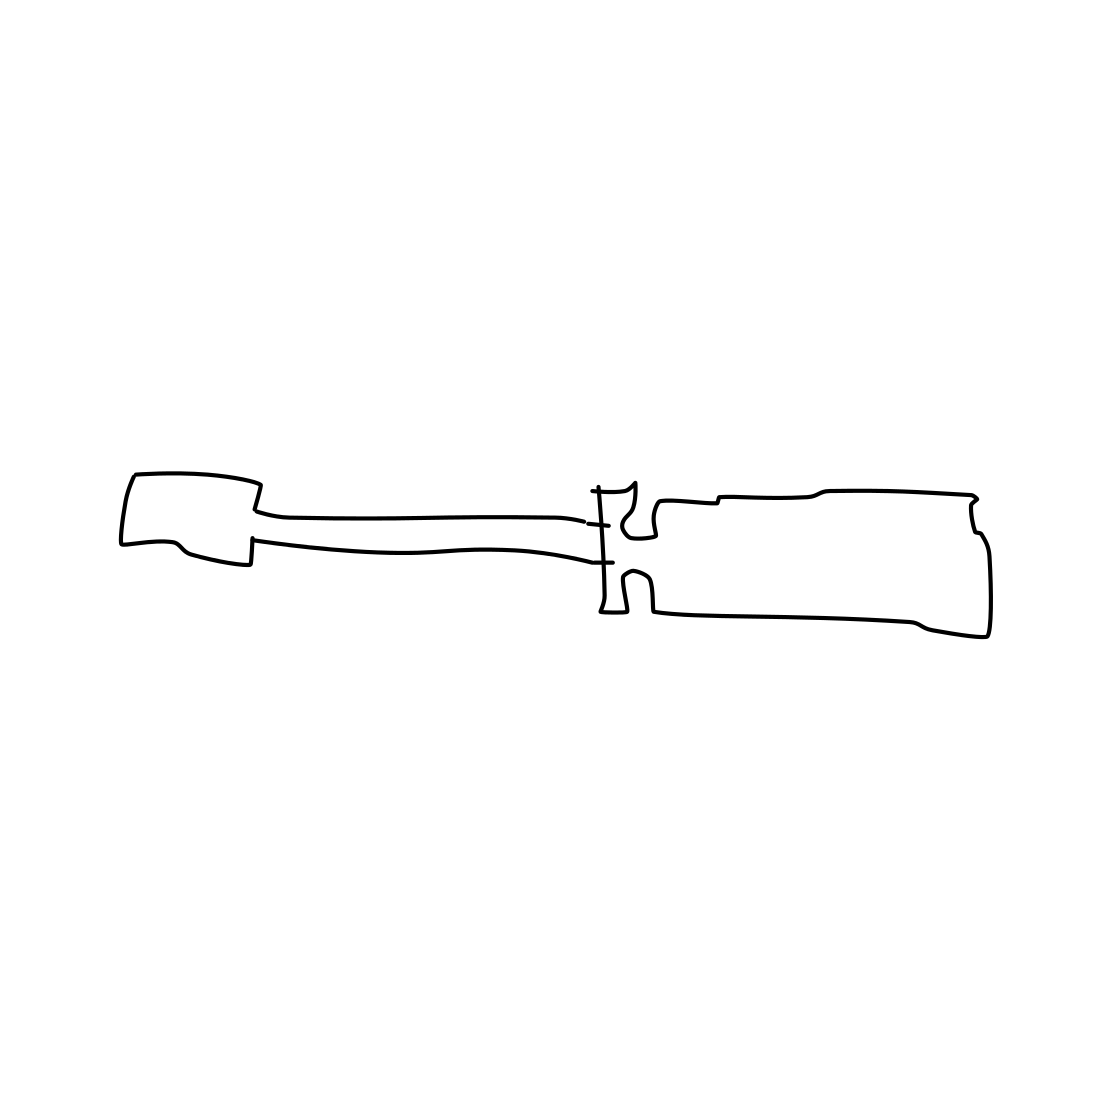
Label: screwdriver